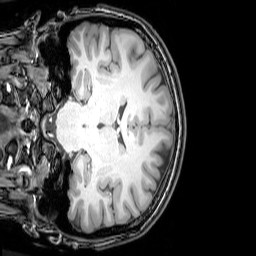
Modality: T1w
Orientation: coronal
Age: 26
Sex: female
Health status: healthy
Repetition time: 0.081 s
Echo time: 0.037 s